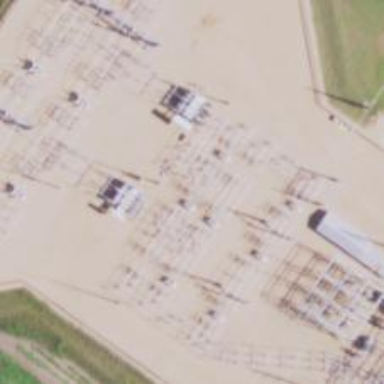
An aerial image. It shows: Switch used for power control.